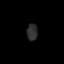
Tissue: prostate
Cell type: Myeloid cells
Senescence score: 0.233
Nuclear area (px): 178
Mean DAPI intensity: 45.225